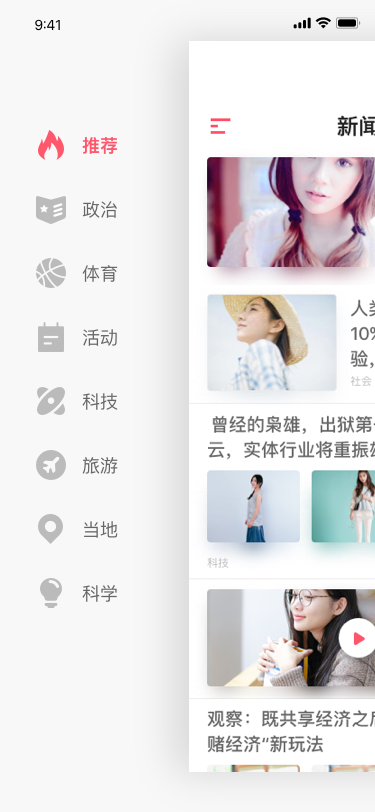
Text in this UI design:
推荐
政治
体育
活动
科技
旅游
当地
科学